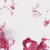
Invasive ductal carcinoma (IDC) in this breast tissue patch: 0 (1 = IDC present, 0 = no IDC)